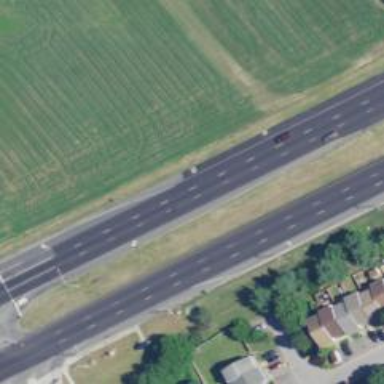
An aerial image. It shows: Trunk highway.